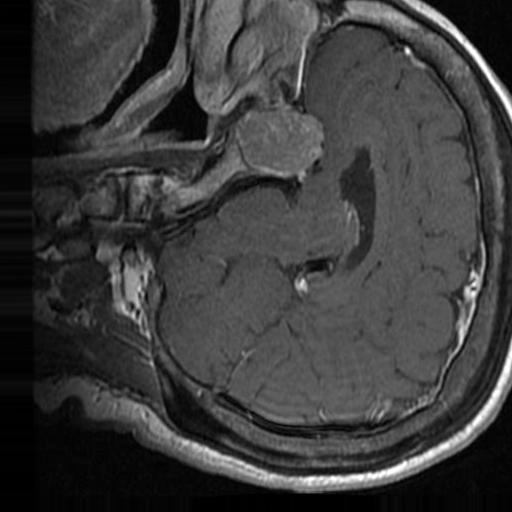
Label: brain_tumor